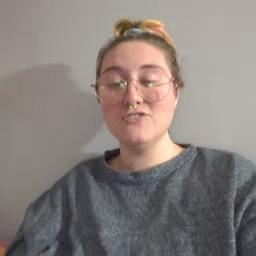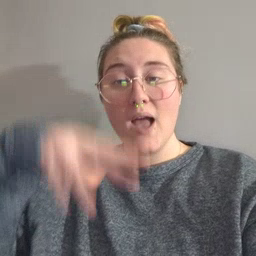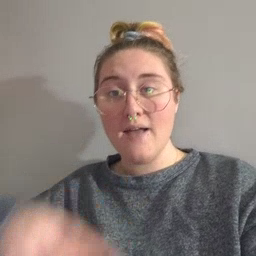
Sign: drop